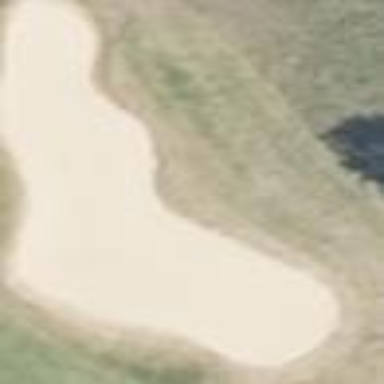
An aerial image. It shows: Bunker on golf course.